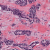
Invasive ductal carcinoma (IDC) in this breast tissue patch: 1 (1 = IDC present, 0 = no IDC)